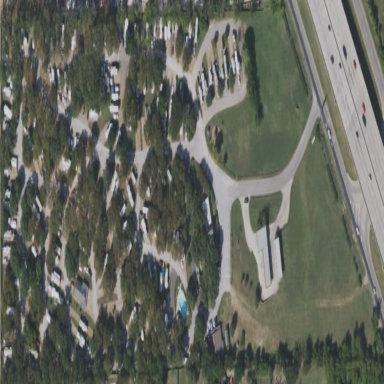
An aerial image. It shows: Recreation ground with caravan site for tourists.